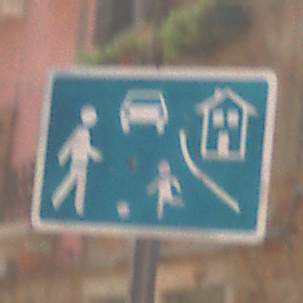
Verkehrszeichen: BeginnVerkehrsberuhigterBereich
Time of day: Midday
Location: Outdoor (Urban)
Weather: Clear
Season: NotSpecified
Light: Natural